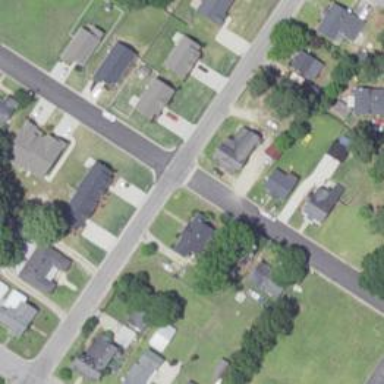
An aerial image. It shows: Residential road.